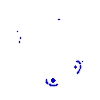
Particle: pion